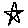
Label: star